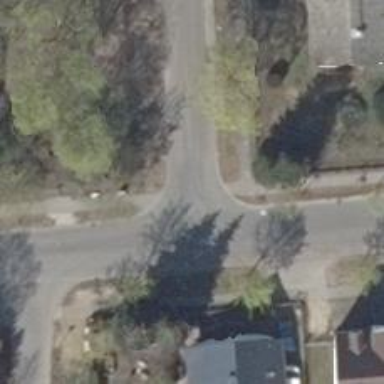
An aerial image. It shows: Unmarked crossing on the road.